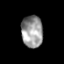
Tissue: prostate
Cell type: Fibroblasts
Senescence score: 0.7307
Nuclear area (px): 670
Mean DAPI intensity: 152.757